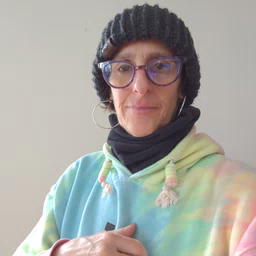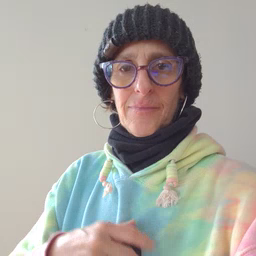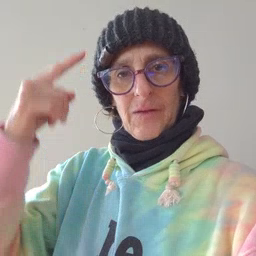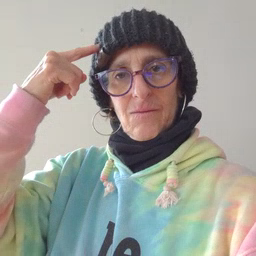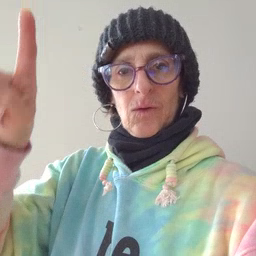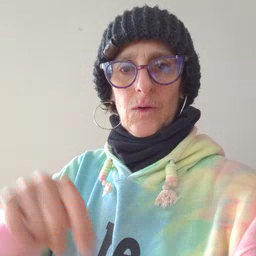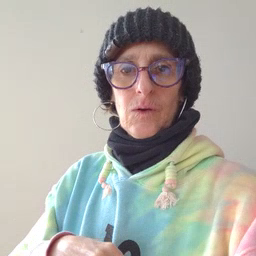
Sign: for